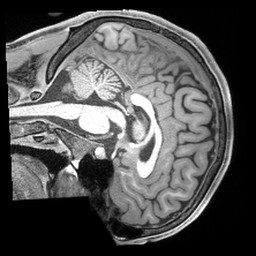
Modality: T1w
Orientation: sagittal
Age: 20
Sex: male
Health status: healthy
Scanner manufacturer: siemens
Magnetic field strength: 3 T
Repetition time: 2.4 s
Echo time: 0.00194 s